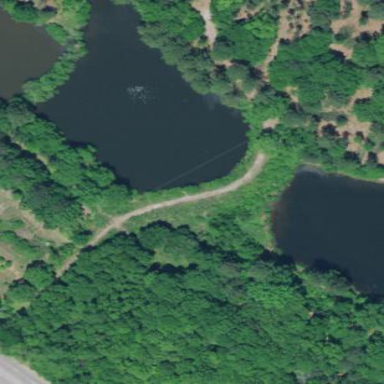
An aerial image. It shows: Lake with natural water.